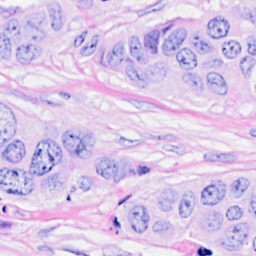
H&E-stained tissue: Breast